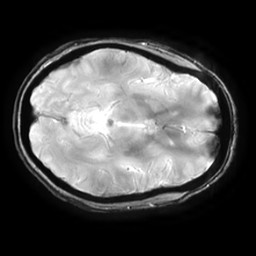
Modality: T2starw
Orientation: axial
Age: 39
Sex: female
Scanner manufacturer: ge
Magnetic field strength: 3 T
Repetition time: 0.65 s
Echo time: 0.02 s